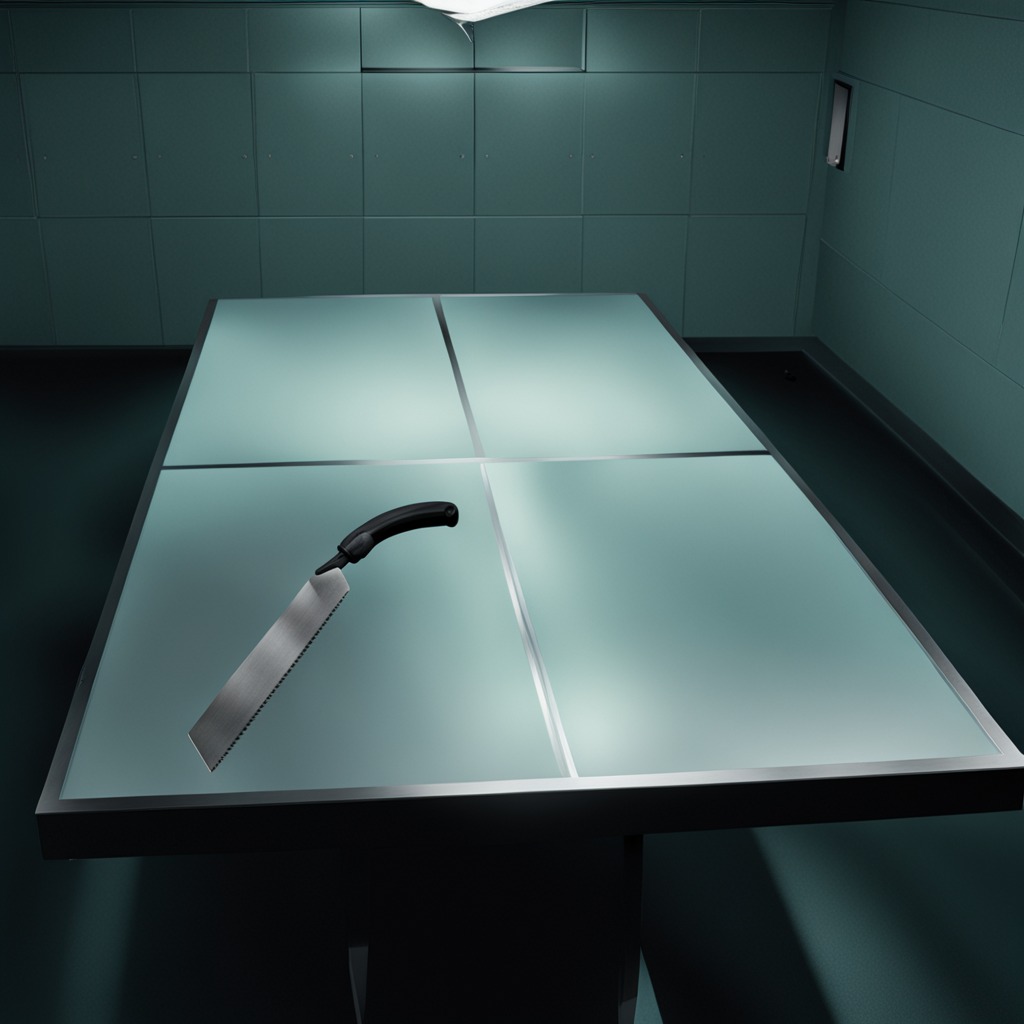
A metal saw lies on the table.